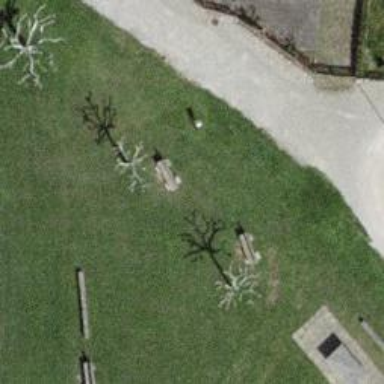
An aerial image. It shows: Bench.